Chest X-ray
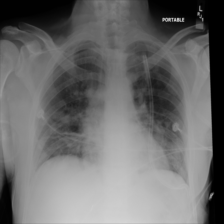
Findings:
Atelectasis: negative
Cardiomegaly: negative
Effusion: negative
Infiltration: negative
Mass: negative
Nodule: positive
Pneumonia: negative
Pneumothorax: negative
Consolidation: negative
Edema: negative
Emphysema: negative
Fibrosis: negative
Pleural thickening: negative
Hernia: negative